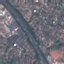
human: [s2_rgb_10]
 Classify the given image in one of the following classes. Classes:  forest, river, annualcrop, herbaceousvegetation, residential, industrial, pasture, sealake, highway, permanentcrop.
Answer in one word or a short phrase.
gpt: Highway